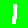
Digit: 1